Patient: sex F, age 31
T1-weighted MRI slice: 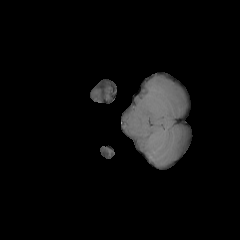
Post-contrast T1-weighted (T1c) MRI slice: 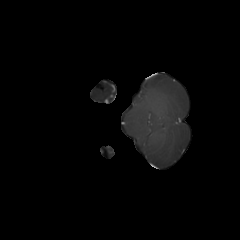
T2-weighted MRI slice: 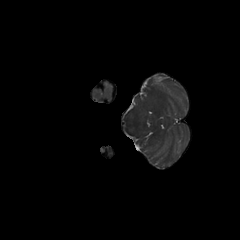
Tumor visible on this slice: no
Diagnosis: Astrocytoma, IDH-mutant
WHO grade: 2